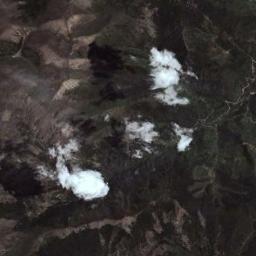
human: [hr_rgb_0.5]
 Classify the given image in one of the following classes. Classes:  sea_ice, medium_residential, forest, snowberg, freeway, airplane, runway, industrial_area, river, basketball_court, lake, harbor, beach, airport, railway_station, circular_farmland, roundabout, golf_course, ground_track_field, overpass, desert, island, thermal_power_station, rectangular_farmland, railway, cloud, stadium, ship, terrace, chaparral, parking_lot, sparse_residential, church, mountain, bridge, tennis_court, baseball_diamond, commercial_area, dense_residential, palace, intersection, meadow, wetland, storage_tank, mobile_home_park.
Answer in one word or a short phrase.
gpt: cloud